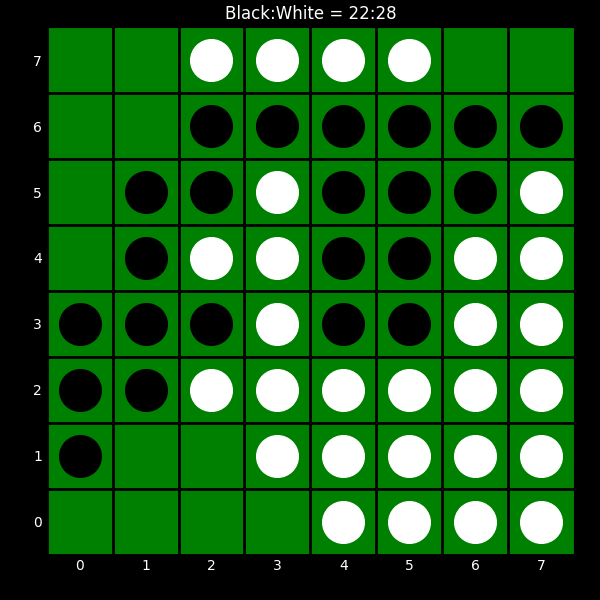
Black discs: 22
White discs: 28